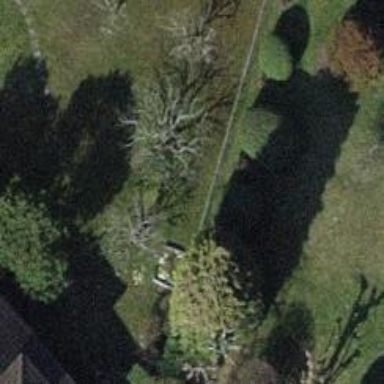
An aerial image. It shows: Deciduous broadleaved tree in garden.